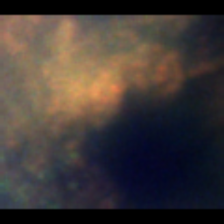
Taxon: Diatom_aggregate
Group: Diatoms